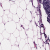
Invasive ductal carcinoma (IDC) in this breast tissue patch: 1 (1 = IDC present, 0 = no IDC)